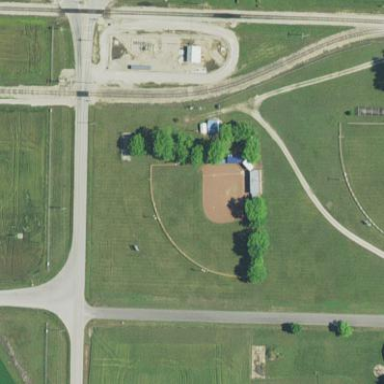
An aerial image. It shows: Softball pitch for leisure sports.